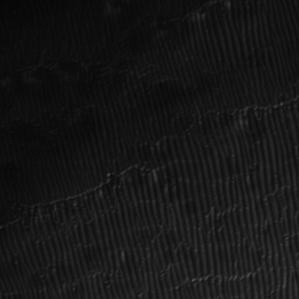
Label: frost